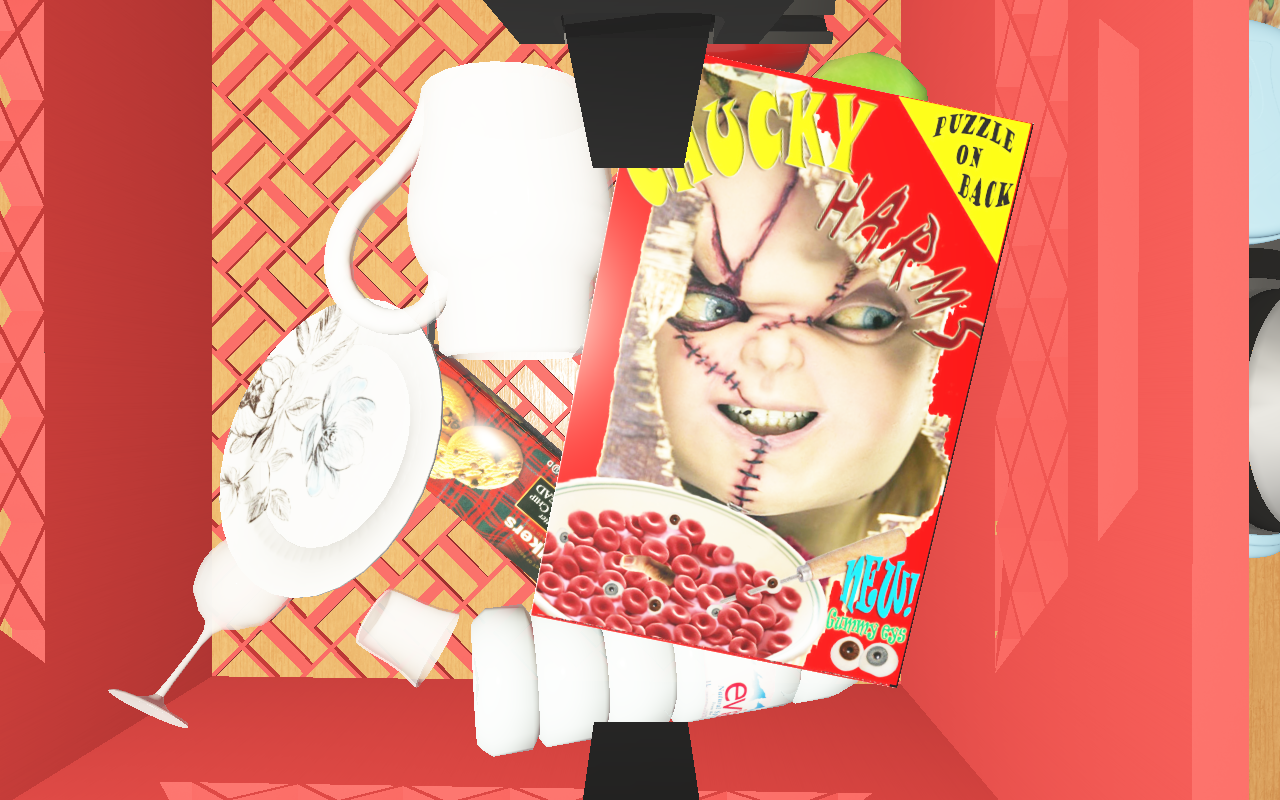
Objects in the scene:
water bottle
apple
apple
orange
orange
spoon
plate
glass
wineglass
jam jar
cereal box